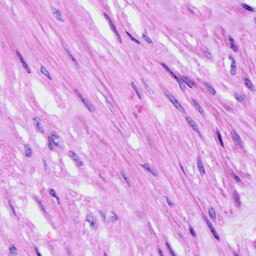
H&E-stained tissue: Ovarian